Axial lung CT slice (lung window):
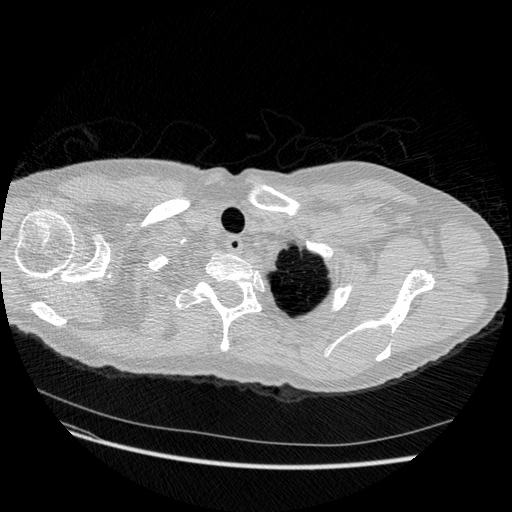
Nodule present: no